Question: I have an Asp.Net MVC 3 application with a database "Consultants", accessed by EF. Now, the Consultant table in the db has a one-to-many relationship to several other tables for CV type information (work experience, etc). So a user should be able to fill in their name etc once, but should be able to add a number of "work experiences", and so on.
But these foreign key tables are complex objects in the model, and when creating the Create View I only get the simple properties as editor fields. How do I go about designing the View or Views so that the complex objects can be filled in as well? I picture a View in my mind where the simple properties are simple fields, and then some sort of control where you can click "add work experience", and as many as needed would be added. But how would I do that and still utilize the model binding? In fact, I don't know how to go about it at all. (BTW, Program and Language stand for things like software experience in general, and natural language competence, not programming languages, in case you're wondering about the relationships there).
Any ideas greatly appreciated!
Here's the Create View created by the add View command by default:
'''
@{
ViewBag.Title = "Create";
}
<h2>Create</h2>
<script src="@Url.Content("~/Scripts/jquery.validate.min.js")" type="text/javascript"></script>
<script src="@Url.Content("~/Scripts/jquery.validate.unobtrusive.min.js")" type="text/javascript"></script>
@using (Html.BeginForm()) {
@Html.ValidationSummary(true)
<fieldset>
<legend>Consultant</legend>
<div class="editor-label">
@Html.LabelFor(model => model.FirstName)
</div>
<div class="editor-field">
@Html.EditorFor(model => model.FirstName)
@Html.ValidationMessageFor(model => model.FirstName)
</div>
<div class="editor-label">
@Html.LabelFor(model => model.LastName)
</div>
<div class="editor-field">
@Html.EditorFor(model => model.LastName)
@Html.ValidationMessageFor(model => model.LastName)
</div>
<div class="editor-label">
@Html.LabelFor(model => model.UserName)
</div>
<div class="editor-field">
@Html.EditorFor(model => model.UserName)
@Html.ValidationMessageFor(model => model.UserName)
</div>
<div class="editor-label">
@Html.LabelFor(model => model.Description)
</div>
<div class="editor-field">
@Html.EditorFor(model => model.Description)
@Html.ValidationMessageFor(model => model.Description)
</div>
<p>
<input type="submit" value="Create" />
</p>
</fieldset>
}
<div>
@Html.ActionLink("Back to List", "Index")
</div>
'''
And here's the EF database diagram:

Update:
According to suggestion, I tried Steven Sanderson's blog solution, but I can't get it to work properly. I added this in the main view:
'''
<div id="editorRows">
@foreach (var item in Model.Programs)
{
Html.RenderPartial("ProgramEditorRow", item);
}
</div>
<input type="button" value="Add program" id="addItem" />
'''
I also added the javascript:
'''
<script type="text/javascript">
var url = '@Url.Action("BlankEditorRow", "Consultant")';
$(document).ready(function () {
$("#addItem").click(function () {
$.ajax({
url: url,
cache: false,
success: function (html) {
alert(html);
$("#editorRows").append(html); }
});
return false;
});
});
</script>
'''
A partial view:
'''
@model Consultants.Models.Program
@using Consultants.Helpers
<div class="editorRow">
@*@using (Html.BeginCollectionItem("programs"))
{*@
@Html.TextBoxFor(model => model.Name)
@*}*@
</div>
'''
And action methods in the controller:
'''
public ActionResult Create()
{
Consultant consultant = new Consultant();
return View(consultant);
}
public ActionResult BlankEditorRow()
{
return PartialView("ProgramEditorRow", new Program());
}
'''
Note that I commented out the Html.BeginCollectionItem part in the partial view, because I can't get that to work. It only gives me the hidden field Steven Sanderson talks about, but not the actual textbox. So I tried commenting that part out and just had a textbox. Well, that gets me the textbox, but I can't get to that info in the post method. I use the Consultant object as return parameter, but the Programs property contains no Program. Perhaps this has to do with the fact that I cannot get the BeginCollectionItem helper to work, but in any case I don't understand how to do that, or how to get to the Program supposedly added in the view. With a simple object I would add the new object in the post method by something like _repository.AddToConsultants(consultant), and when I save to EF it gets its id. But how do I do the same thing with the program object and save it to the database via EF?
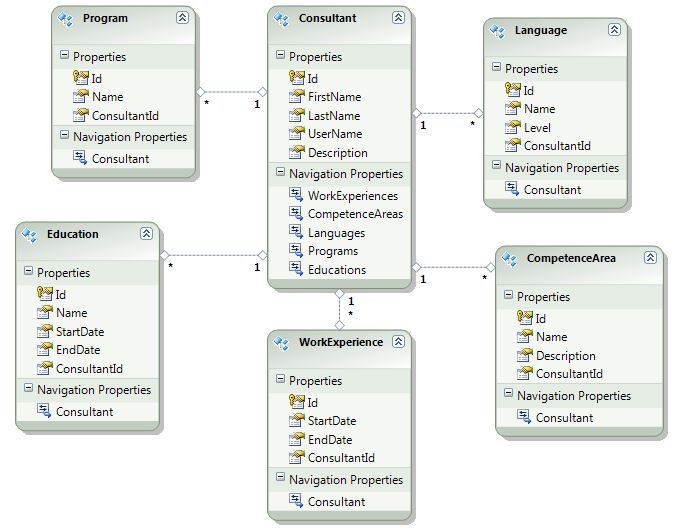
Answer: Phil Haack has written a great blog post which explains how to model bind to a list. It's specific to MVC2, but I'm not sure if version 3 has improved on this.
<URL>.
In a scenario where the user is allowed to add an arbitrary number of items, you'll probably want to create new input fields using JavaScript. Steven Sanderson shows here how to achieve that:
<URL>.
Those resources should get you all the way there.